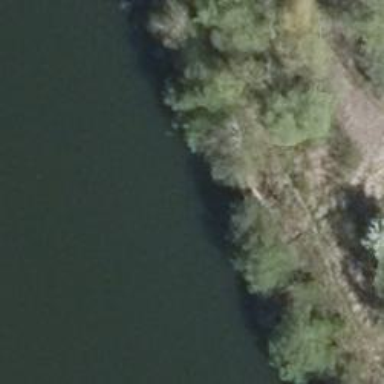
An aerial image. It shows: Path with embankment.